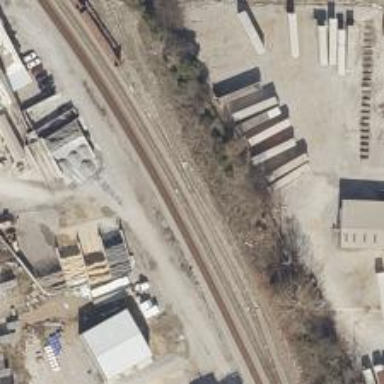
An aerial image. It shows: Railway spur junction.